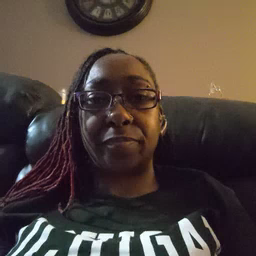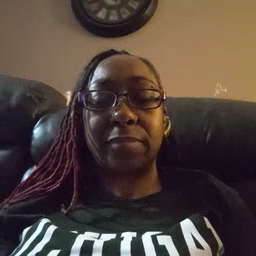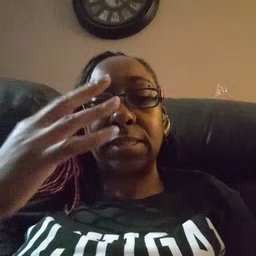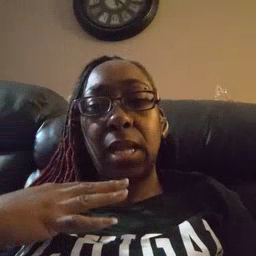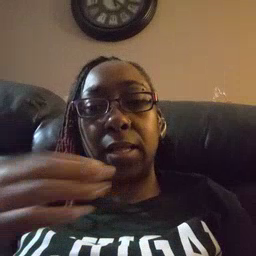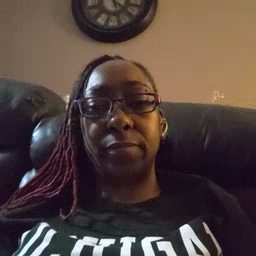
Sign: sad